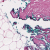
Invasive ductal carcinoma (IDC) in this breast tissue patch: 0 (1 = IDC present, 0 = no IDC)